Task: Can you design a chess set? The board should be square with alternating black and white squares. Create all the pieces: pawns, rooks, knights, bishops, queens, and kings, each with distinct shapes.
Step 4255:
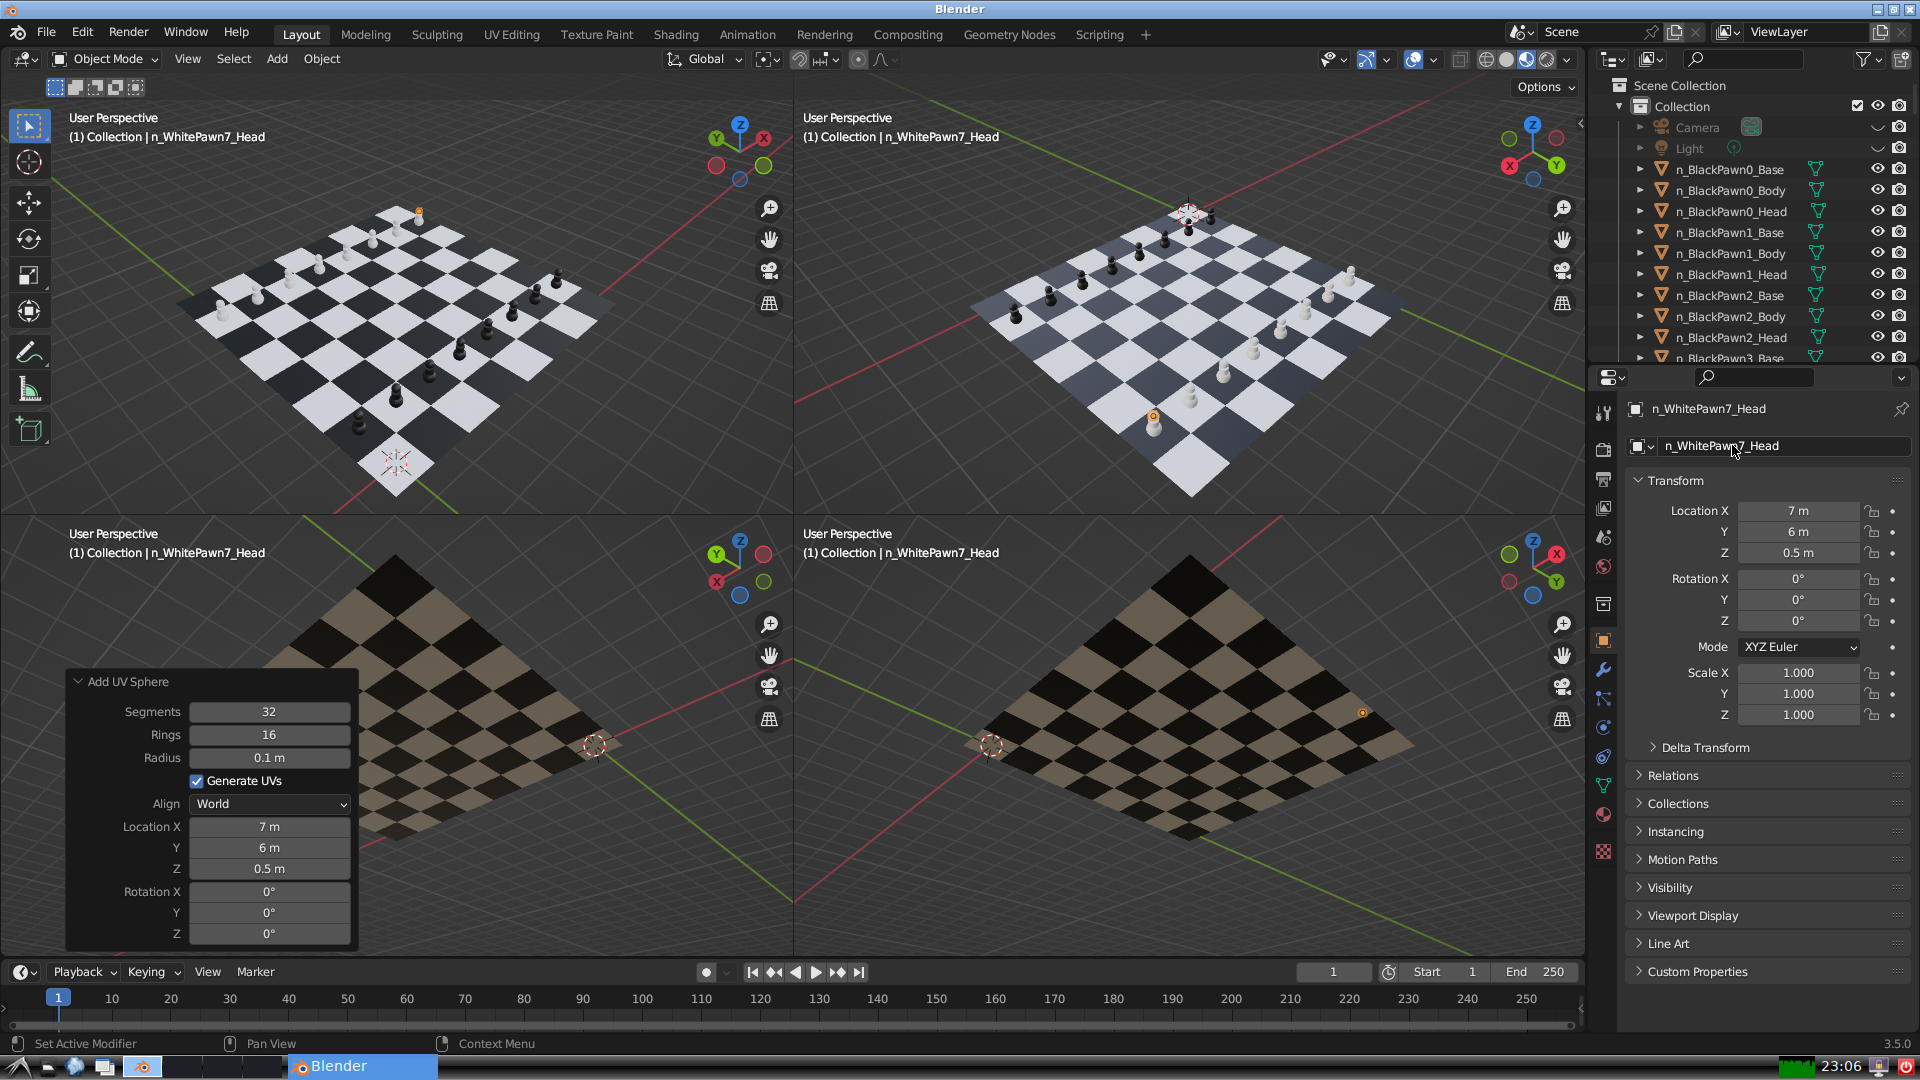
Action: {"mouse_move": [1603, 815]}